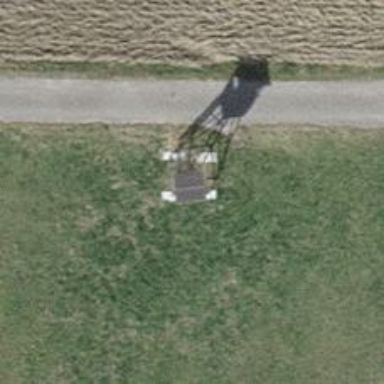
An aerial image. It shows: Hunting stand.